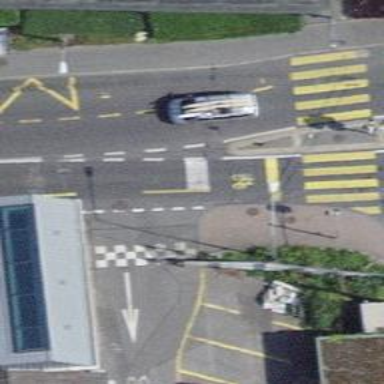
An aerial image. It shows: Asphalt road with primary designation. There is designated lane for cycling and trolley wires are present.